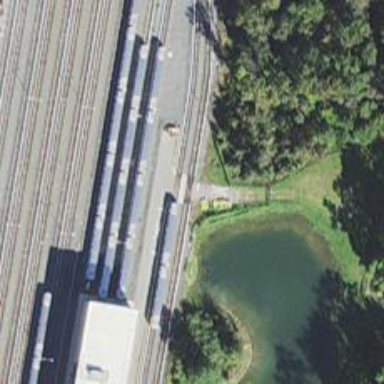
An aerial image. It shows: Railway level crossing.